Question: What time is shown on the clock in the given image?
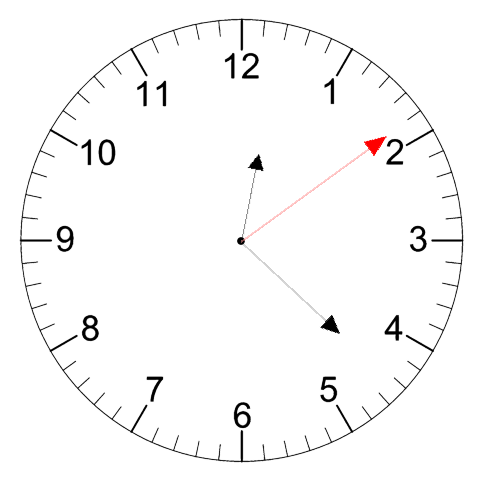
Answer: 12:22:09